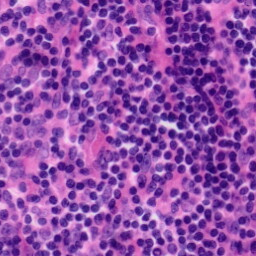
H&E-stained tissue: Tonsil